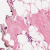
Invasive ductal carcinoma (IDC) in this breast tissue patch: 0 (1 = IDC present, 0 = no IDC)